Question: I have a long text which does not fit in the column and therefore I would like to hide the text like Github does it with URL repositories (see picture below).

How is it possible to implement it or is there already code available?
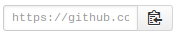
Answer: You can use 'overflow: hidden' css property:
'''
div {
border: 1px solid #333;
height: 20px;
width: 50px;
overflow: hidden;
}
'''
'''
<div>Lorem ipsum dolor.</div>
'''